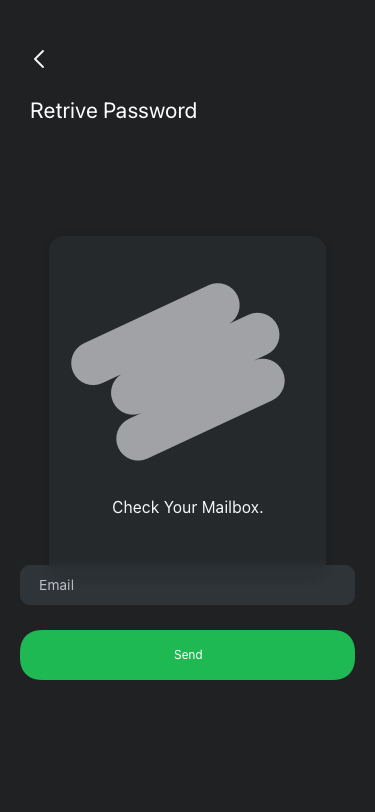
Text in this UI design:
Retrive Password
Check Your Mailbox.